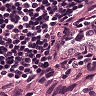
Metastatic tissue present: yes